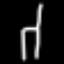
Label: chair